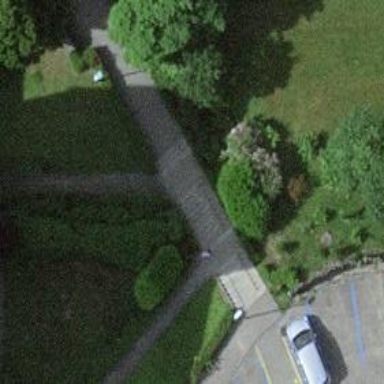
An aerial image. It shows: Set of concrete steps.